Question: I want to make a figure which has similar axis to the example below. I know I could use loglog plot. But in this example, the step-size (x-axis) decreases when you go farther to the right.
How could I do this in python (using matplotlib)

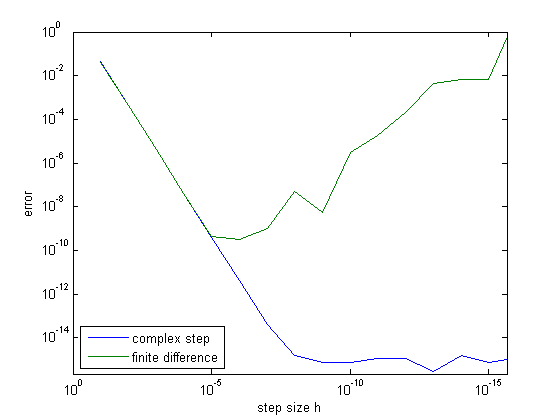
Answer: Possibly the invert_xaxis call is what you are looking for. As follows:
'''
fig = plt.figure()
ax = fig.add_axes()
ax.invert_xaxis()
'''
Link: <URL>